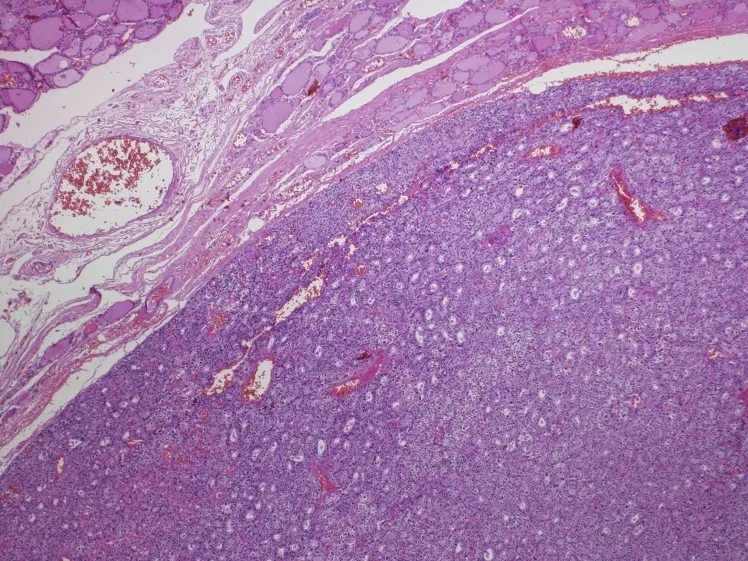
Histological section shows a well-circumscribed parathyroid adenoma with a thin capsule surrounded by thyroid tissue (hematoxylin and eosin stain, x40).
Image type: pathology (h&e)